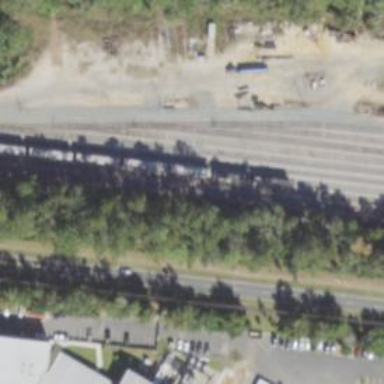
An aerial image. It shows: Railway yard.